Question: I have a question about sub menu.

This is my sub menu. I would like to reduce the space between BLOG and ABOUT. You can check my site. My site is <URL>.
That space is made of this code |
'''
#masthead .top-strip nav > ul > li a{
padding-top:26px;
padding-bottom:27px;
}
'''
I don't want to remove this code. I have to use.
I'm try this code but It's not good. |
'''
#masthead .top-strip nav > ul {
padding-top:26px;
padding-bottom:27px;
}
'''
Can I reduce the space between sub menu ? Please help me!
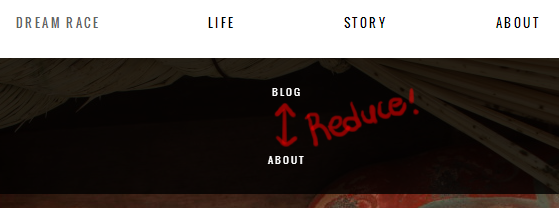
Answer: Your spacing is caused by the padding top and bottom in your
'''
#masthead .top-strip nav > ul > li a{
padding-top:26px;
padding-bottom:27px;
}
'''
Reduce this padding and your spacing will be gone
Try this:
'''
#masthead .top-strip nav > ul > li a {
padding-top: 15px;
padding-bottom: 15px;
display:block;
margin-top: -10px;
}
'''